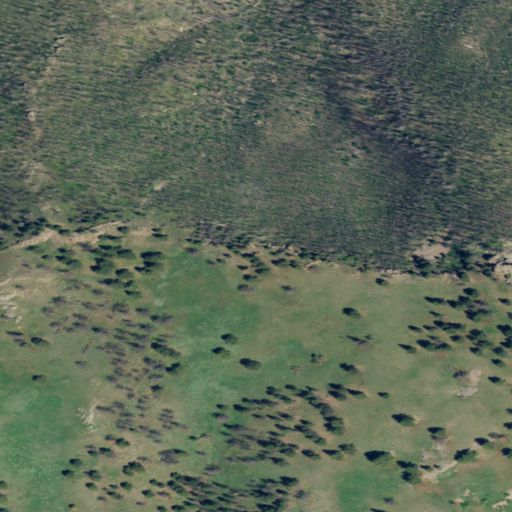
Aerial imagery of mountain in Montana named Sugar Loaf Butte containing grassland, shrub, and evergreen forest